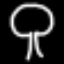
Label: mushroom